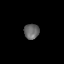
Tissue: skin
Cell type: Epithelial cells
Senescence score: 0.2176
Nuclear area (px): 222
Mean DAPI intensity: 105.108